Interaction volume radius: 5 \u00c5
Interaction volume height: 15 \u00c5
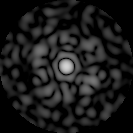
Disorder parameter: 0.8557